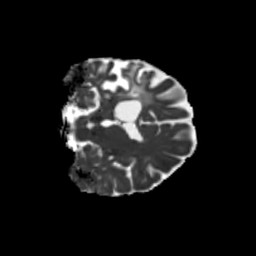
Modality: MD
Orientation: coronal
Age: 69
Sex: female
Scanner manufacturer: siemens
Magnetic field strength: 3 T
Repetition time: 5.25 s
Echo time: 0.08 s